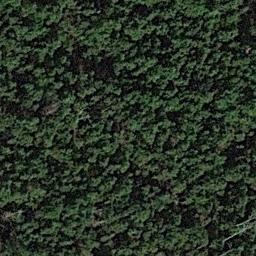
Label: forest